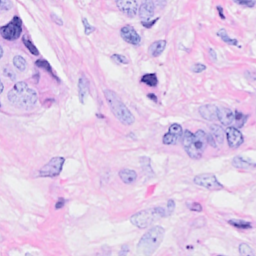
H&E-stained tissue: Breast